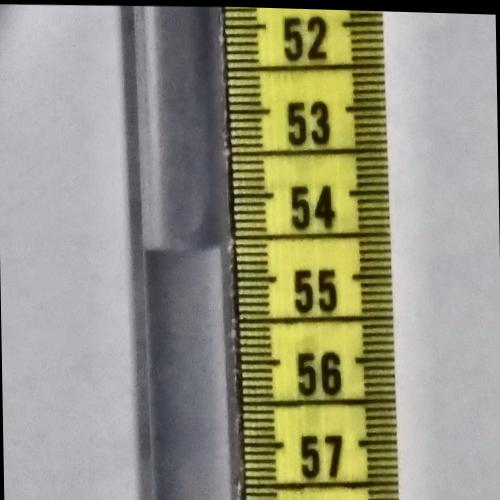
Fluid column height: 54.6 cm